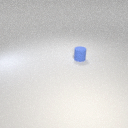
small blue rubber cylinder